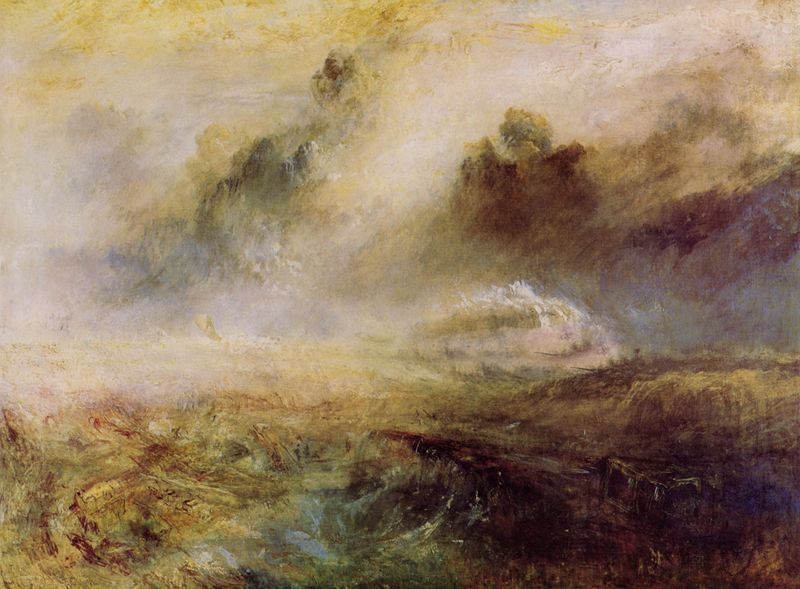
Titel: Rauhes Meer mit Schiffbruch
Künstler: William Turner
Standort: London
Institution: Tate Gallery
Schlagwörter: blau, dunkel, gemälde, gewitter, himmel, meer, wasser, weiß, wolken, gelb, grün, impressionismus, landschaft, ocker, sand, see, teich, ufer, abend, bewegung, braun, grau, hell, licht, schwarz, rot, wiese, beige, malerei, steine, öl, erde, feld, felder, horizont, hügel, morgen, natur, weite, wind, gewässer, rauch, sonne, insel, england, rosa, wald, boot, pferde, weiher, gischt, küste, schiff, welle, wellen, studie, segelschiff, abstrakt, dünen, zug, dunst, farbe, lila, violett, ziehen, laut, romantik, dampf, luft, naturgewalt, sturm, turner, unwetter, wetter, wild, woge, wogen, striche, impression, unscharf, regen, schwarze, meerlandschaft, wirbelwind, lichtung, wirbel, furcht, hell-dunkel, bedrohlich, schein, verschwommen, verwischt, weiße, strudel, tümpel, blitz, brauntöne, eisenbahn, gsicht, atmosphäre, donner, englisch, unruhig, steigen, regel, william, william turner, schwazr, naturgewalten, wolkenberg, wolkenstudie, britain, tate, landcshaft, aufgewirbelt, gelbbraun, verschrommen